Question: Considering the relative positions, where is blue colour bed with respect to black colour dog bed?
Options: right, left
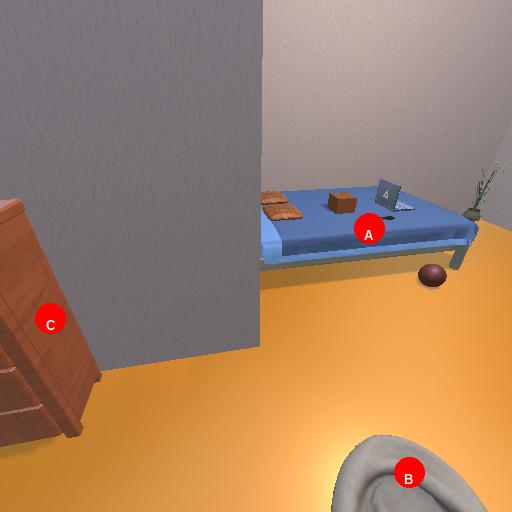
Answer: right